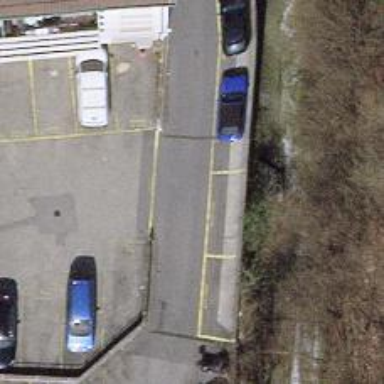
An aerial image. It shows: Parking aisle designated as service road.